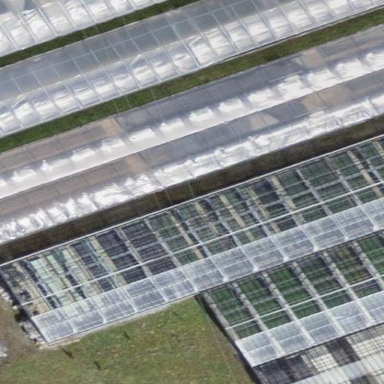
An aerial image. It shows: Greenhouse.